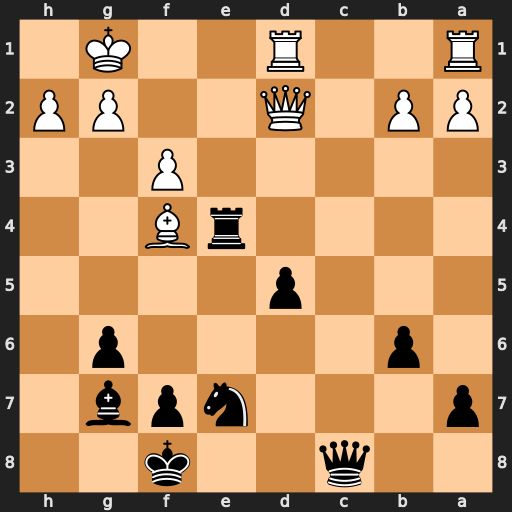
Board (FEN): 2q2k2/p3npb1/1p4p1/3p4/4rB2/5P2/PP1Q2PP/R2R2K1
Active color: b
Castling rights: -
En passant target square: -
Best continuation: Qc5+ Kh1 Rd4 Qe3 Nf5 Qc1 Qxc1 Raxc1 Rxf4